Here is a 2-D grayscale rendering of raw rotating-machine vibration samples (signal-to-image). Determine the machine's mechanical condition. Answer with exactly one of: normal, misalignment, unbalance, looseness.
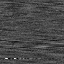
Answer: normal